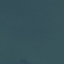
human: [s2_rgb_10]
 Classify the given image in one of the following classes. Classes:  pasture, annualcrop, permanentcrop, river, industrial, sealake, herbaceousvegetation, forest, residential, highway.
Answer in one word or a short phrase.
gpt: SeaLake